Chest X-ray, PA view. Patient: 72 years old, sex M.
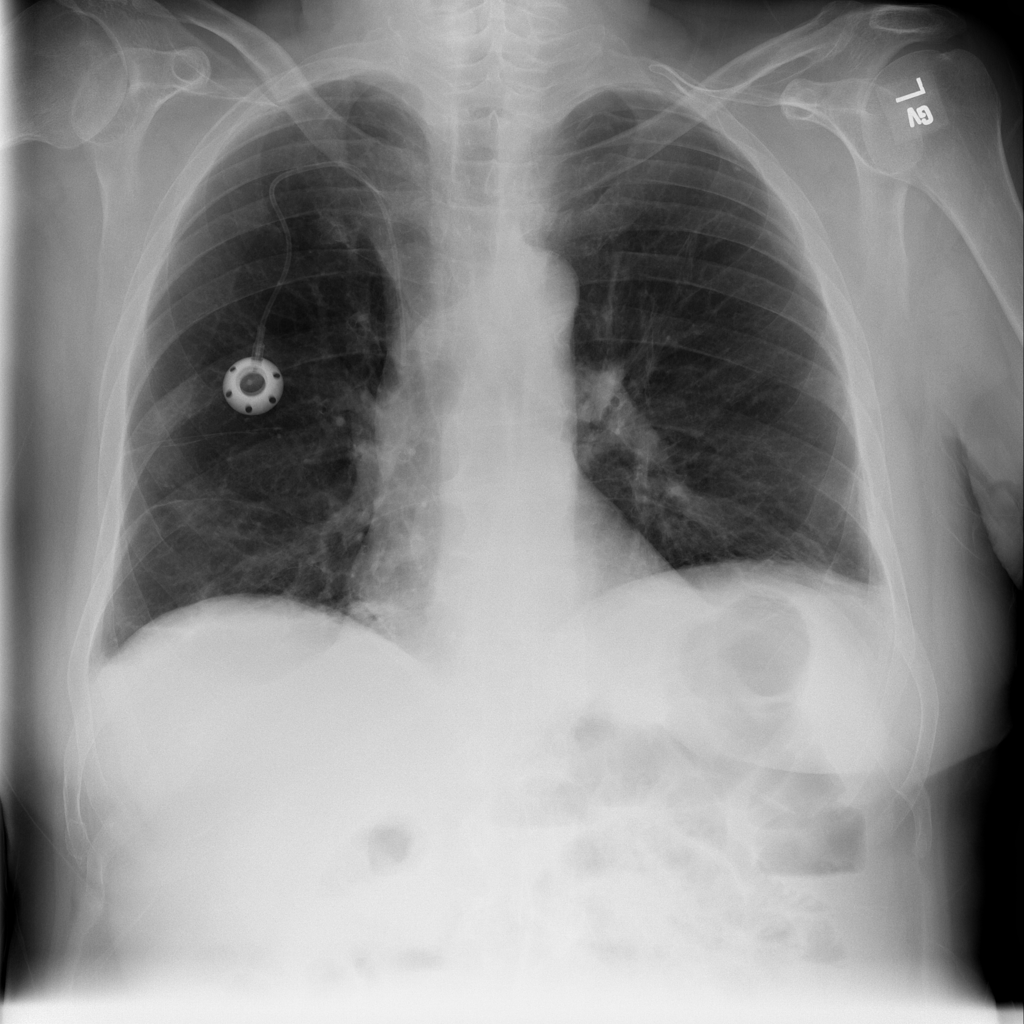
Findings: Atelectasis